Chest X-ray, PA view. Patient: 31 years old, sex M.
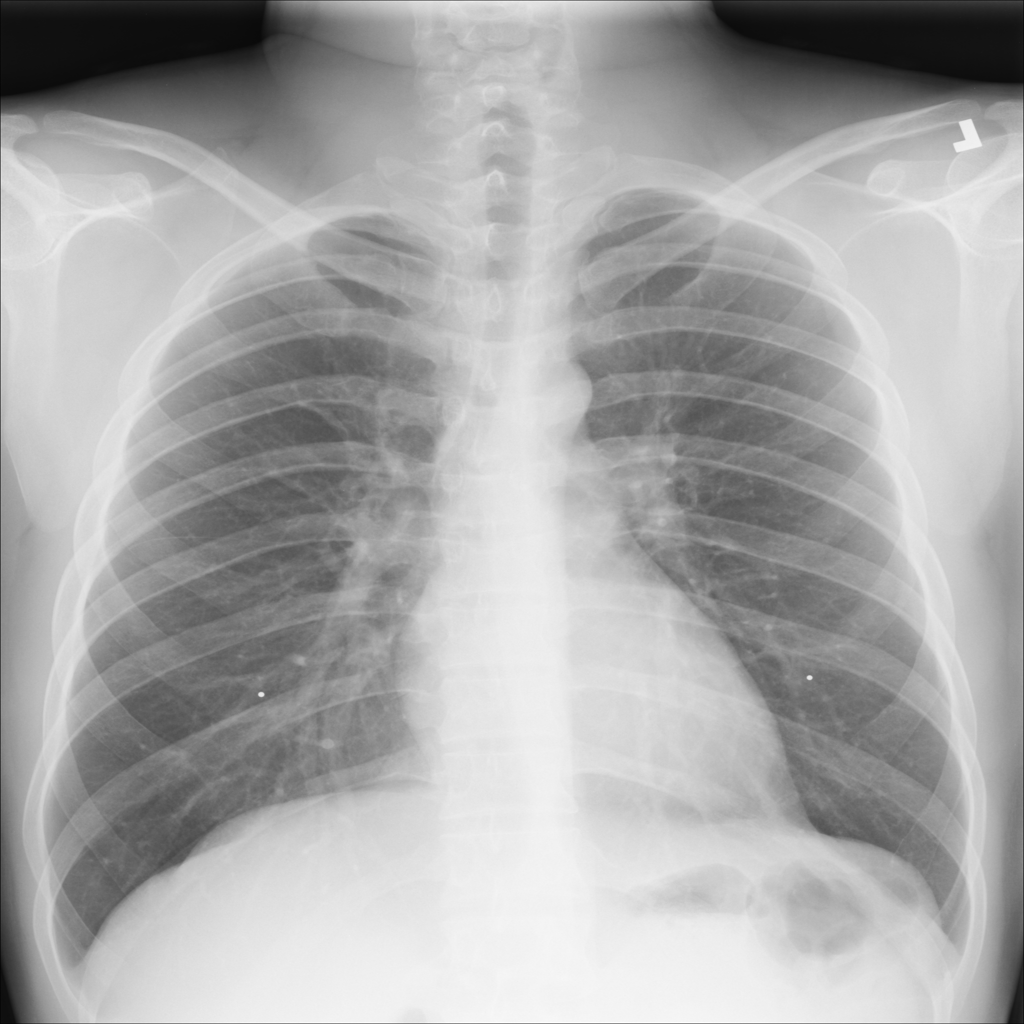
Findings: No Finding